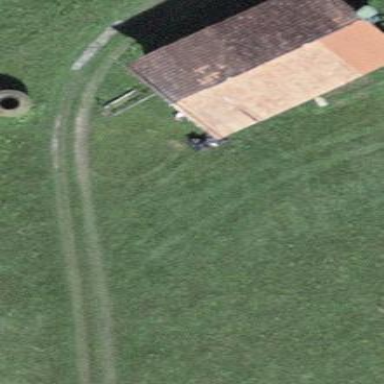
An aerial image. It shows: Barn.